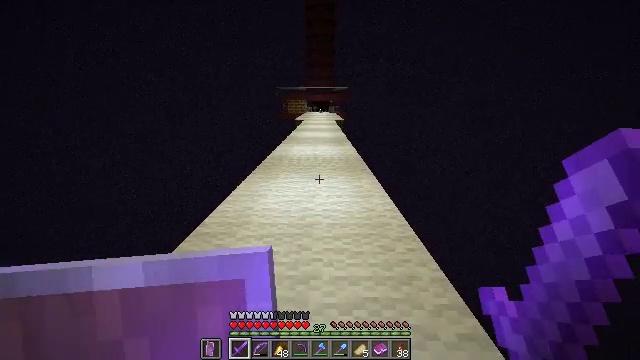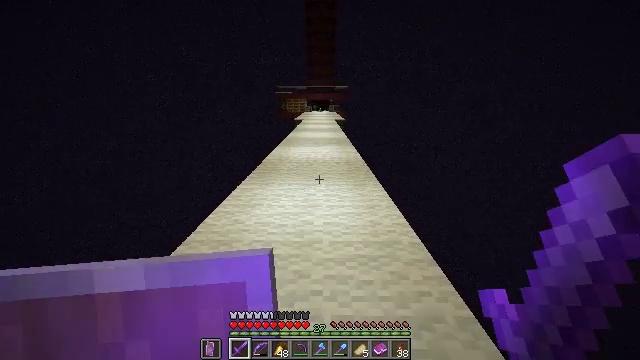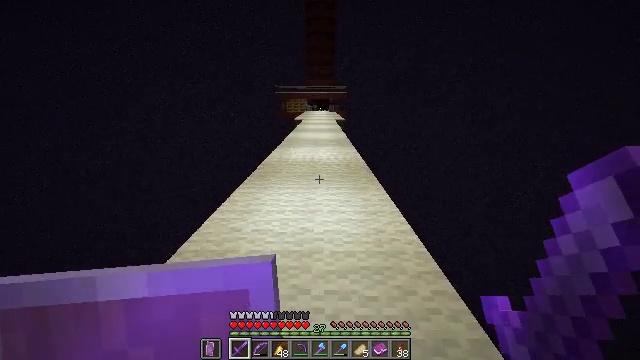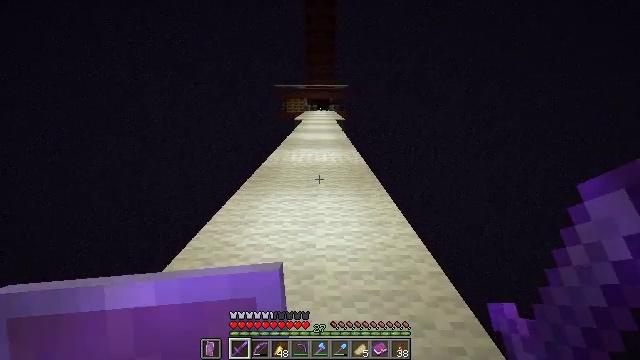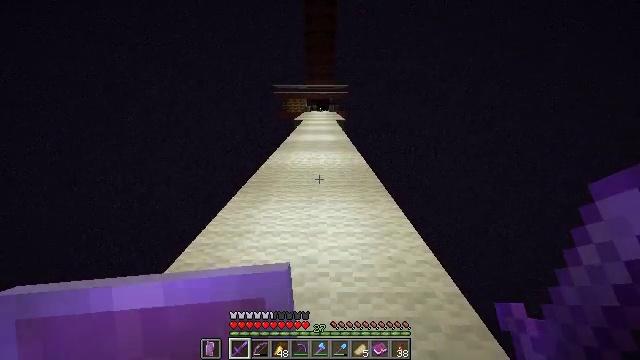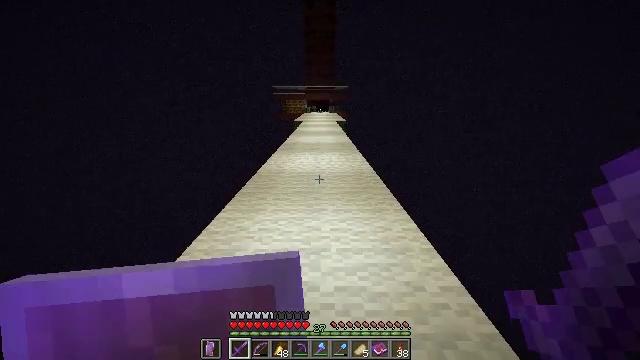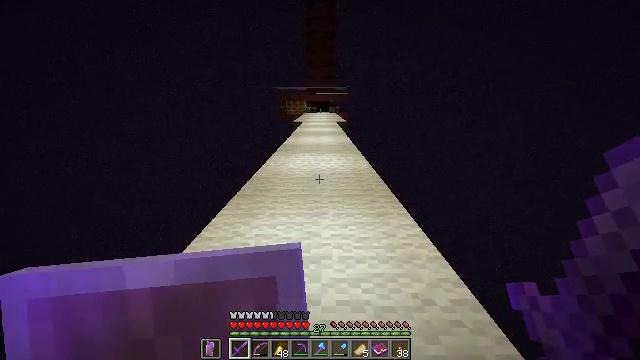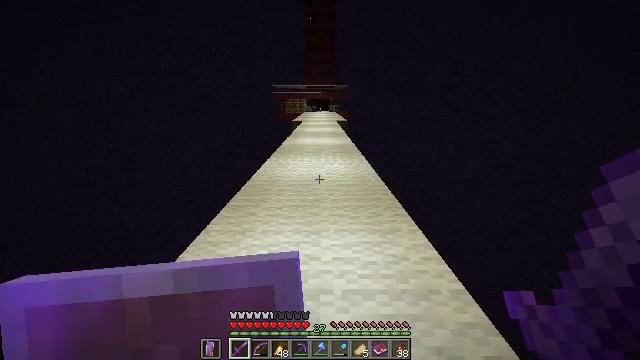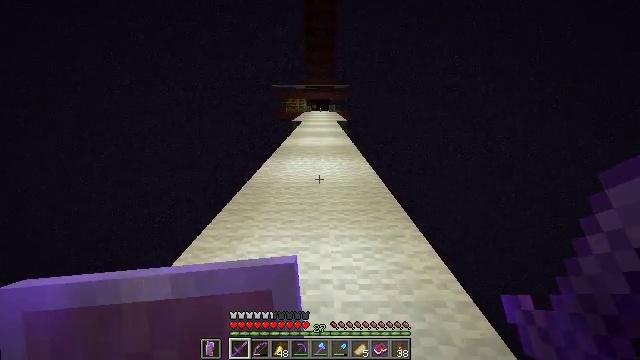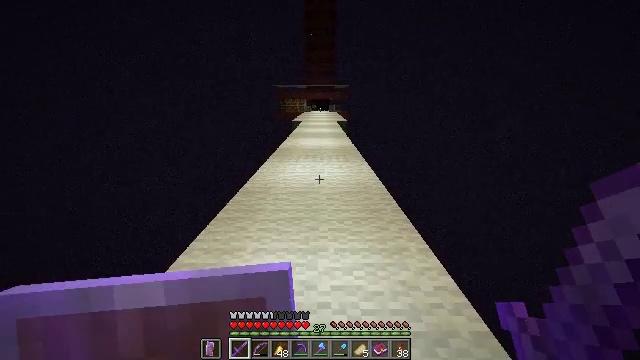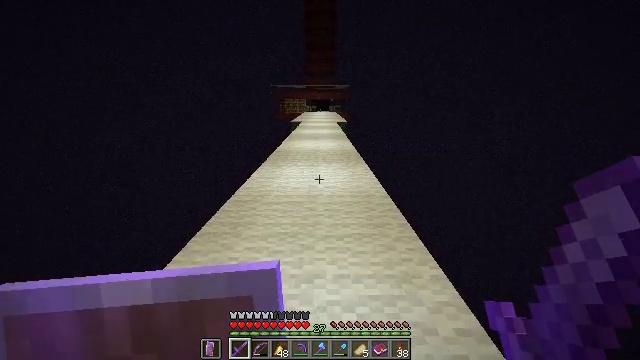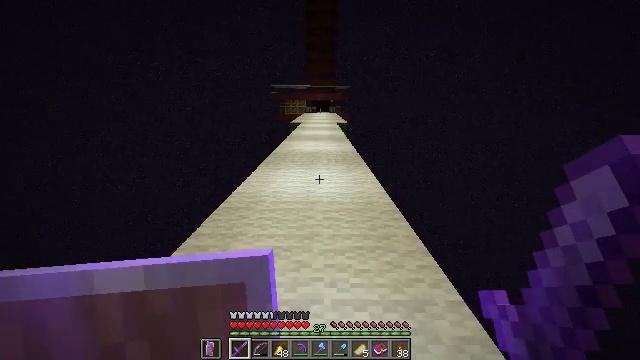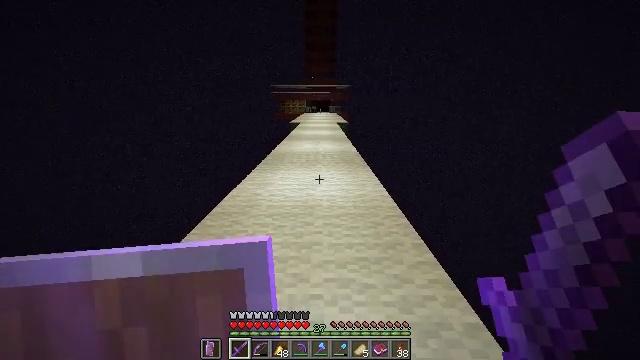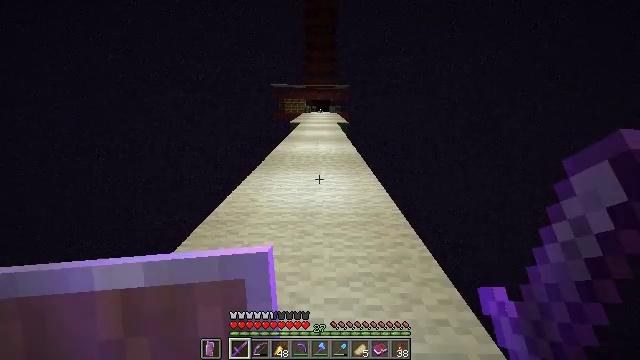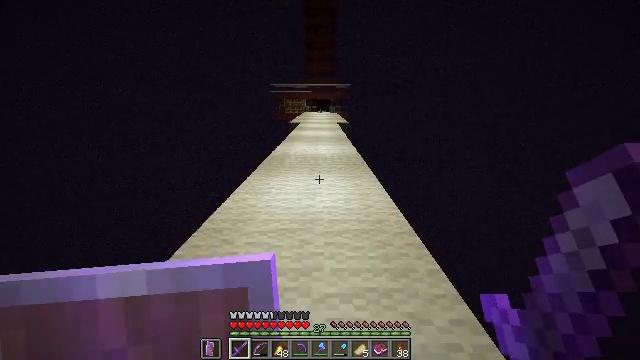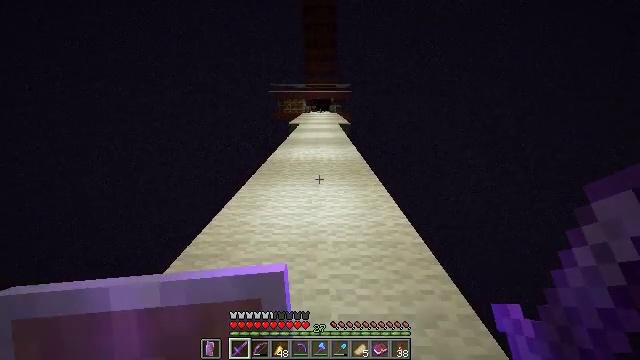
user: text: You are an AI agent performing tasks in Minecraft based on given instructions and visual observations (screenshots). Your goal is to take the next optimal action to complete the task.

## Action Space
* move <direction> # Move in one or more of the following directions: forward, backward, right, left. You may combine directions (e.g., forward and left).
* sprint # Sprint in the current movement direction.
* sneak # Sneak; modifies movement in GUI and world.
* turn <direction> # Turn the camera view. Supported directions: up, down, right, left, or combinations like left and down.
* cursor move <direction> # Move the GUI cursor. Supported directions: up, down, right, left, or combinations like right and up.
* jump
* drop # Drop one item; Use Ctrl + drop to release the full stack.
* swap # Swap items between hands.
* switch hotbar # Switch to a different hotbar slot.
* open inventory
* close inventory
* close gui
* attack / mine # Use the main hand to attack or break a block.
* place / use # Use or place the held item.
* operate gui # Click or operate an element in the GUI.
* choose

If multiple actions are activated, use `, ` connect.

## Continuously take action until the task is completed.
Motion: motion action
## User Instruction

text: Kill an enderman.
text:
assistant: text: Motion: move forward, sprint
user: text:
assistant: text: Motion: move forward, sprint
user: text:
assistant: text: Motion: move forward, sprint
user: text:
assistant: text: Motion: move forward, sprint
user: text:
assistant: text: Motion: move forward, sprint
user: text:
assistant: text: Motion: move forward, sprint
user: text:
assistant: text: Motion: move forward, sprint
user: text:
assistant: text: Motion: move forward, sprint
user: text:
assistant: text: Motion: move forward, sprint
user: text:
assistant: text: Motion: move forward, sprint
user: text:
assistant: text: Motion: move forward, sprint
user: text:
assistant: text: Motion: move forward, sprint
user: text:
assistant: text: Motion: move forward, sprint
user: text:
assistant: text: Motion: move forward, sprint
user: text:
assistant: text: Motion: move forward, sprint
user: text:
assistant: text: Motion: move forward, sprint
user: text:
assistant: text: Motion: move forward, sprint
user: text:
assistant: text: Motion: move forward, sprint
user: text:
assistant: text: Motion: move forward, sprint
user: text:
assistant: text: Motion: move forward, sprint
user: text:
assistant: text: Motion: move forward, sprint
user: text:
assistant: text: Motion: move forward, sprint
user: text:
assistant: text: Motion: move forward, sprint
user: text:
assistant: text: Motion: move forward, sprint
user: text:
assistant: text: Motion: move forward, sprint
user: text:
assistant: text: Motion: move forward, sprint
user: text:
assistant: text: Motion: move forward, sprint
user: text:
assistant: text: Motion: move forward, sprint
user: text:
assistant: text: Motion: move forward, sprint
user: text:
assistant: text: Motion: move forward, sprint